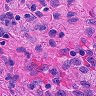
Metastatic tissue present: no